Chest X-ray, PA view. Patient: 53 years old, sex M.
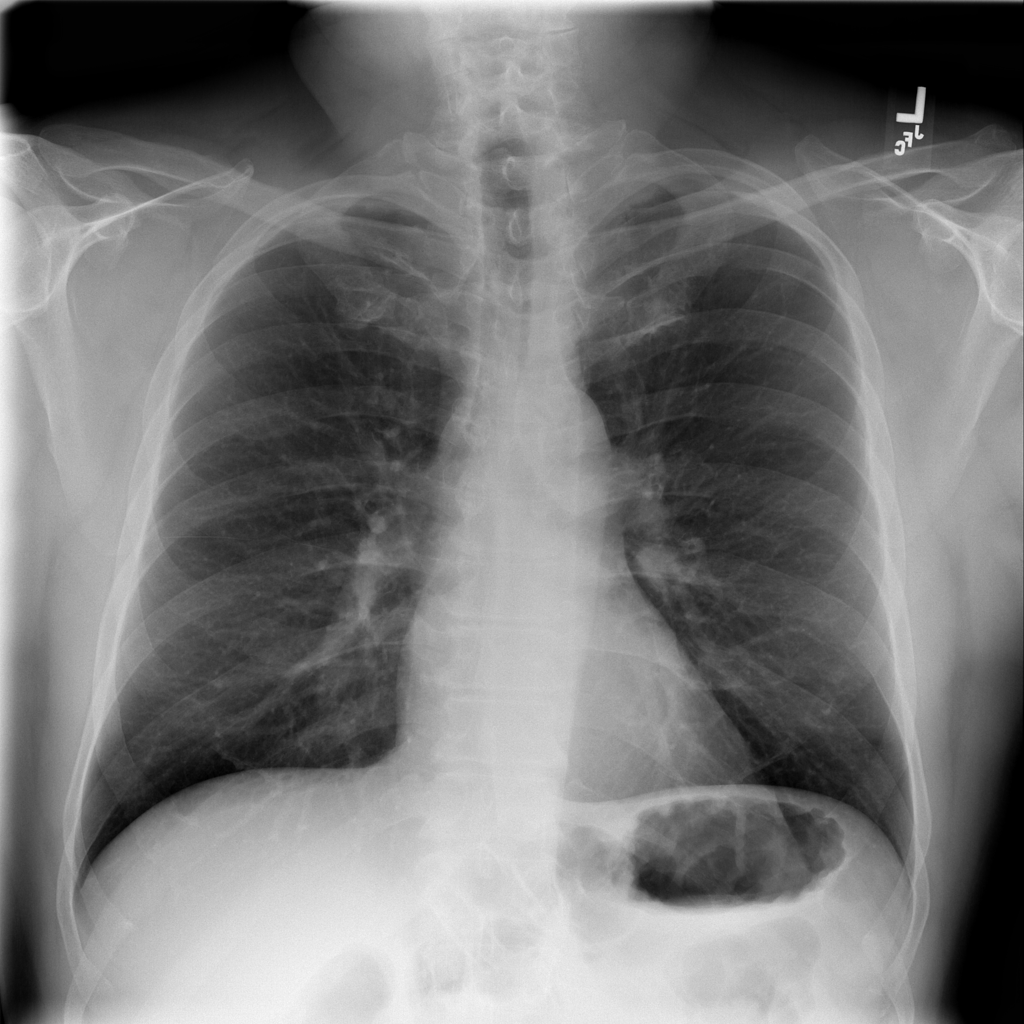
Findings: No Finding